Question: I want to create a sub folder called 'dimens' under 'values' folder.
But I can't create it...
However it exists sample about it. For example see the following picture

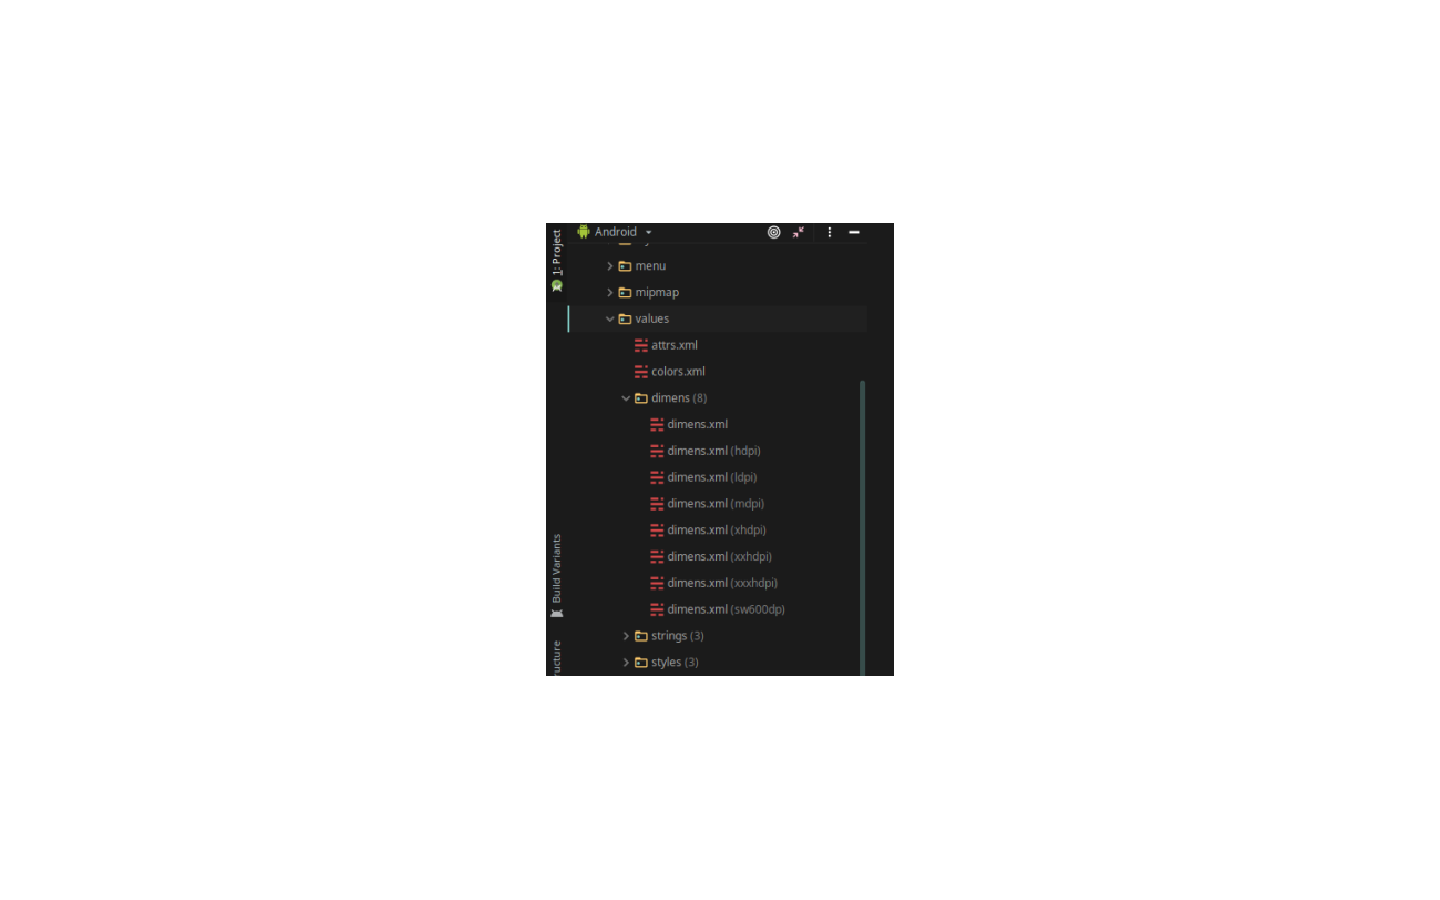
Answer: Simply: you don't. That "folder" is created when you create multiple files (with different configuration) of the 'dimens.xml' file.
If you for example try to create 2 different 'dimens.xml' one for a ratio and the other for a different one, that folder will automatically appear :D